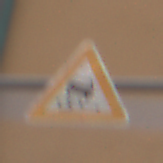
Verkehrszeichen: SchleuderOderRutschgefahr
Umgebung: Outdoor, Urban
Tageszeit: Midday
Wetter: Overcast
Licht: Natural
Jahreszeit: NotSpecified
Kontrast: LowContrast